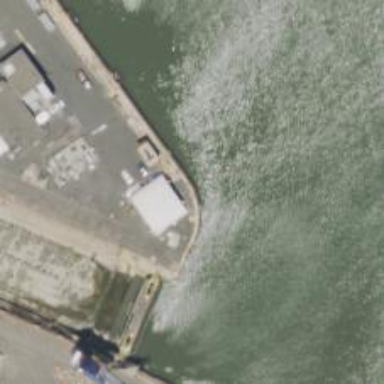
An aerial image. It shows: Man-made pier.